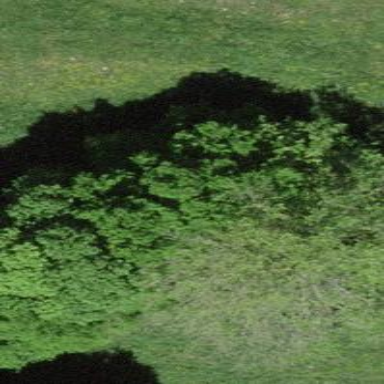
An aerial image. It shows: Beautiful woodland area.